Question: What is the value of the measurement in the image?
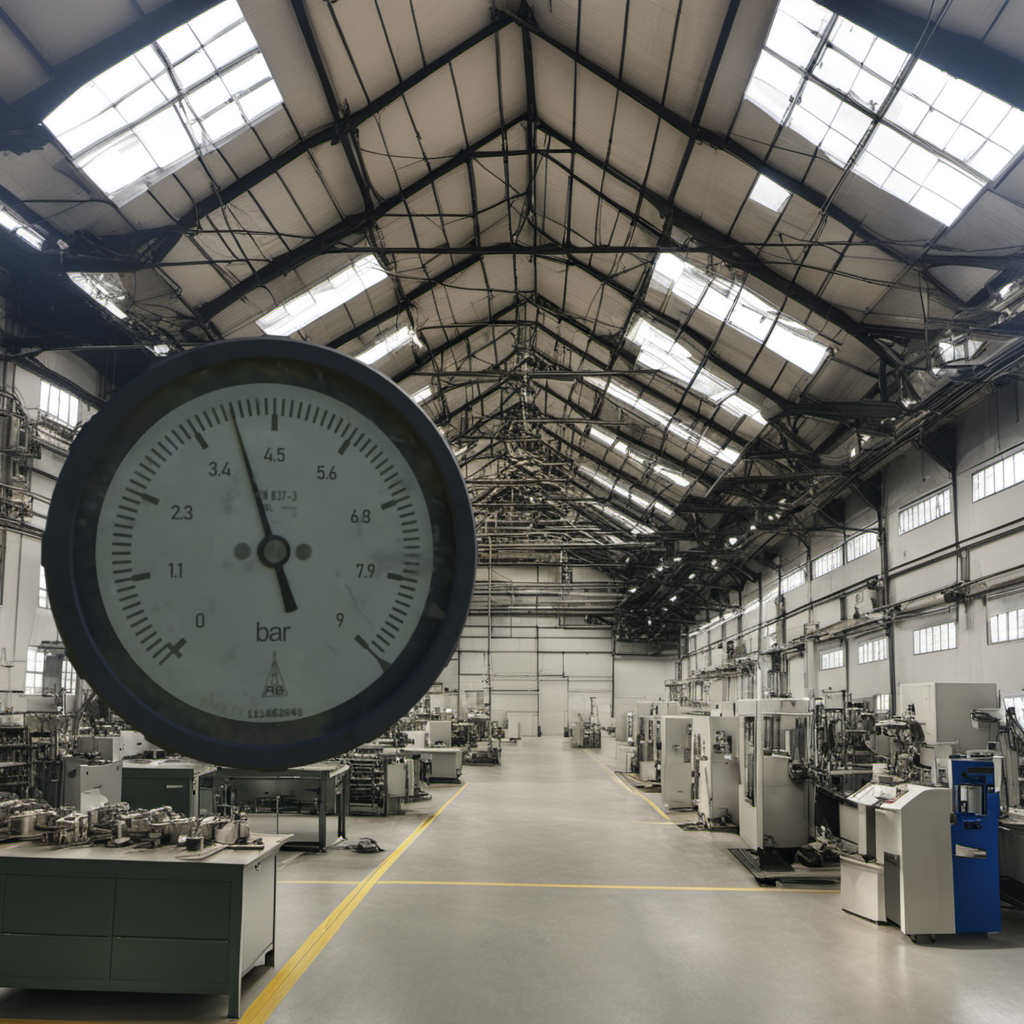
Answer: The result is 3.93
Question: What is the reading range of this measurement?
Answer: The range is from 0 to 9
Question: What is the minimum and maximum value range of this measurement?
Answer: The minimum value is 0 and the maximum value is 9